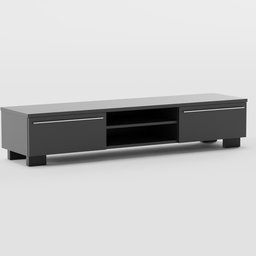
Label: furniture